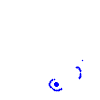
Particle: pion